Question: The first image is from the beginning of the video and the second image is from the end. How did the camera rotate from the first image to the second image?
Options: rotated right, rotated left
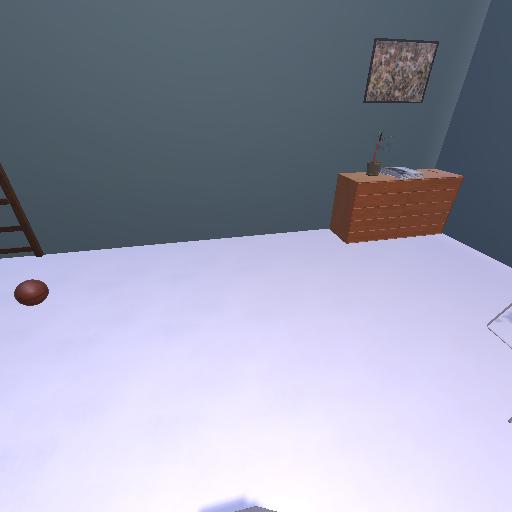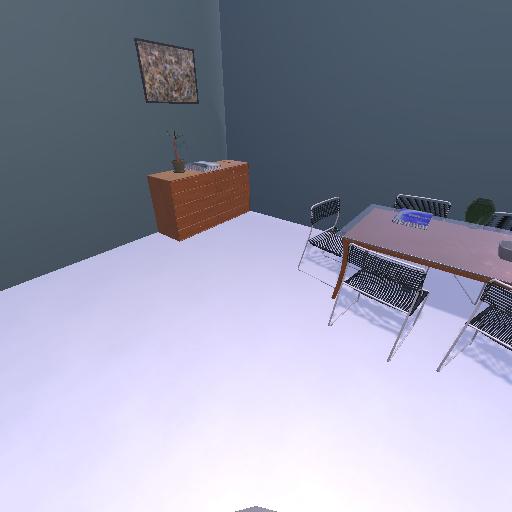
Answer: rotated right